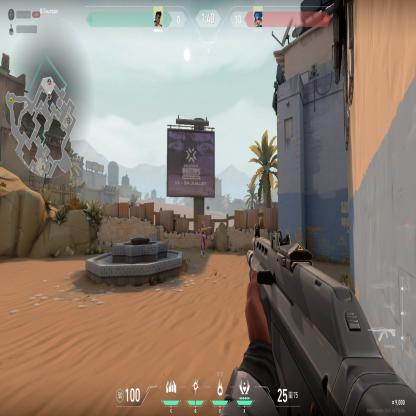
Label: enemy